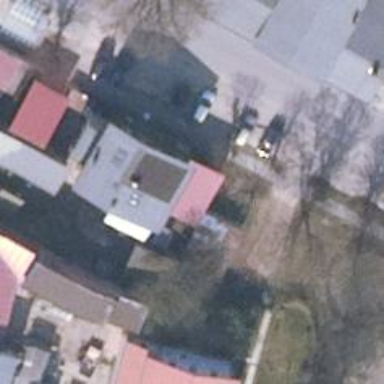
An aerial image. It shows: Ambulance station for emergencies.